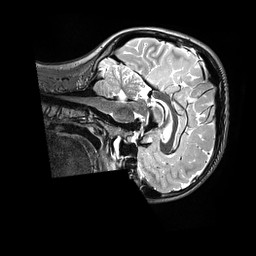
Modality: T2w
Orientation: sagittal
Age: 10
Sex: male
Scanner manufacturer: siemens
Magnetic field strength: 3 T
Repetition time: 3.2 s
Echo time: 0.564 s